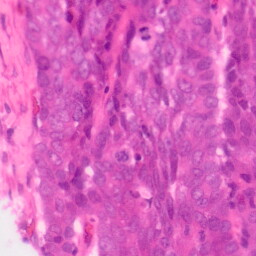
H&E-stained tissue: Colon